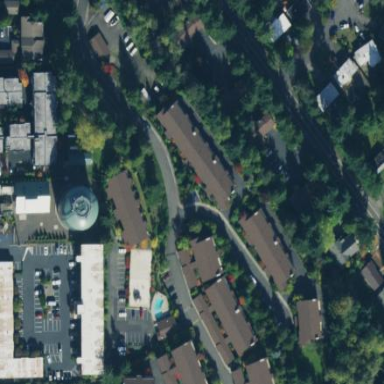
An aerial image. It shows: Condominium in residential area.